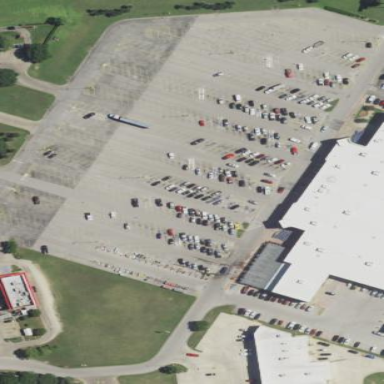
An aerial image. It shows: Parking area with surface.